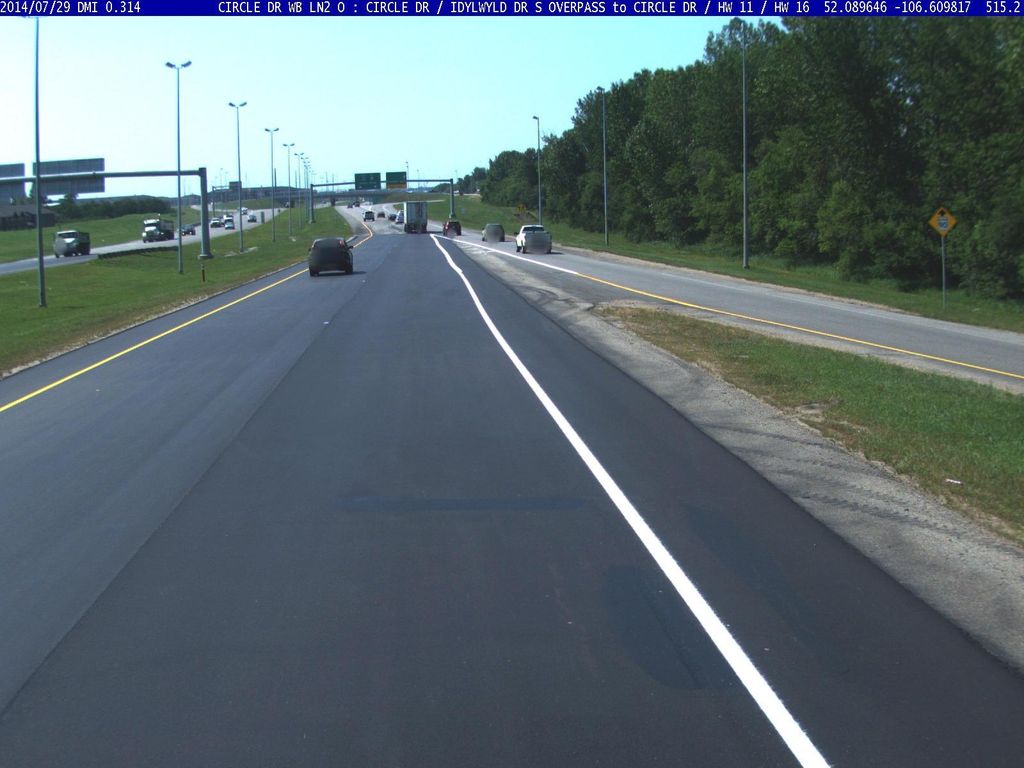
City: saskatoon